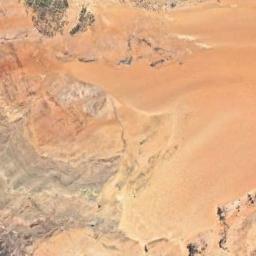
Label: desert